Aerial crown-view tile of a tropical tree (Barro Colorado Island, Panama), acquired 20241112:
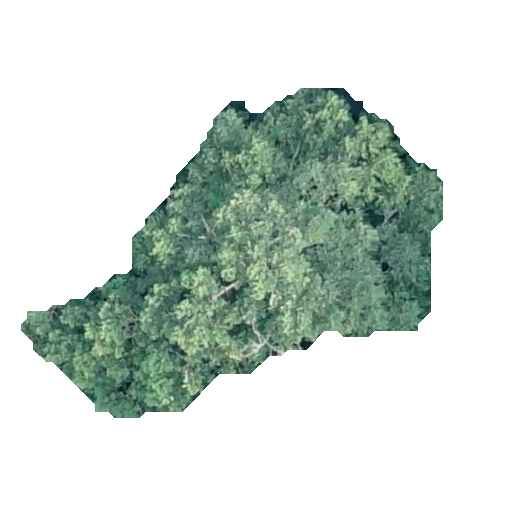
Species: Calophyllum longifolium
GBIF accepted scientific name: Calophyllum longifolium
Crown area: 121.531 m²